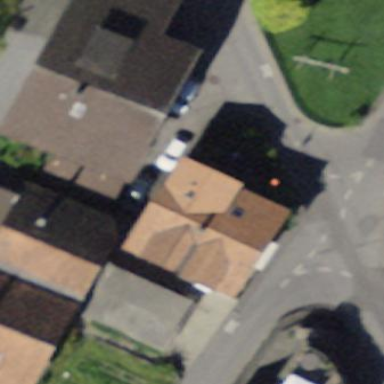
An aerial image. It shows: Residential building.